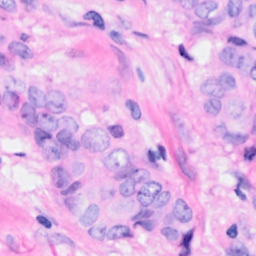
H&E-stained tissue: Breast